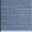
Piece: xx